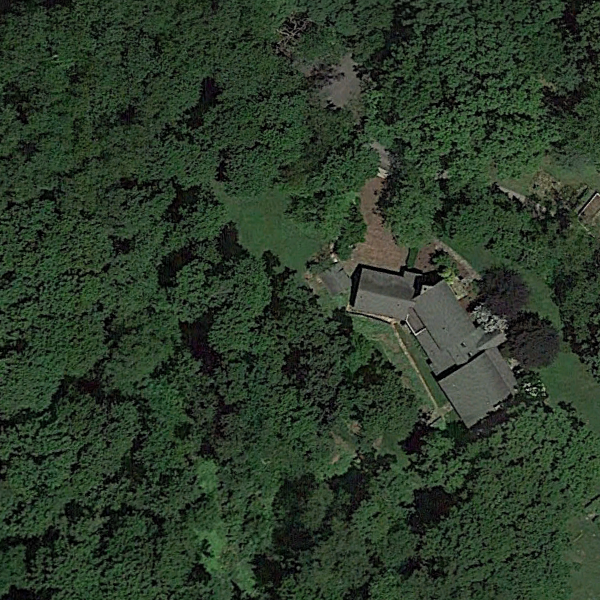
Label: SparseResidential